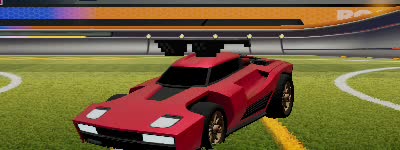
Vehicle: breakout